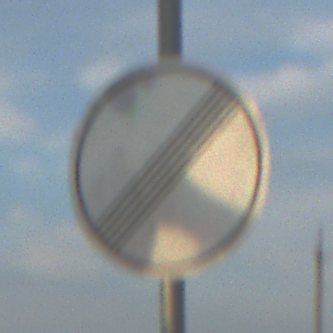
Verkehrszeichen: EndeSaemtlicherBegrenzungen
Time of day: SunriseSunset
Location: Outdoor (Nature)
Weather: PartlyCloudy
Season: NotSpecified
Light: Natural